Question: I am trying to get rid of the menu fold (grouping in "more" sub-menu) in SugarCRM or at least increase number of sub-menu items before folding occurs. I have searched code so far and can't find where this is implemented.

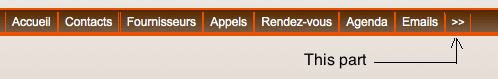
Answer: Not exactly the answer I was looking for, but found a setting in config.php 'default_max_tabs = '7'' which increases the number before folding.